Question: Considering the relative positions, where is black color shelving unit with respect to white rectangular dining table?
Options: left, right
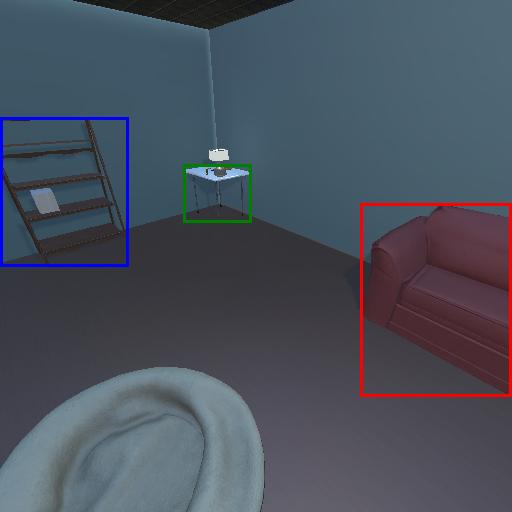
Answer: left